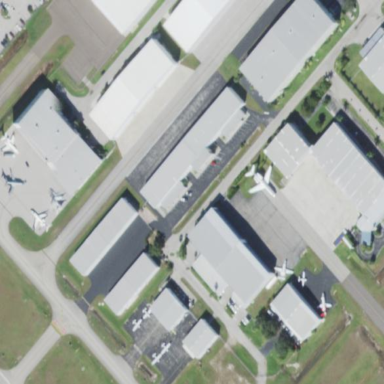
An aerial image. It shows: Hangar at the airport.